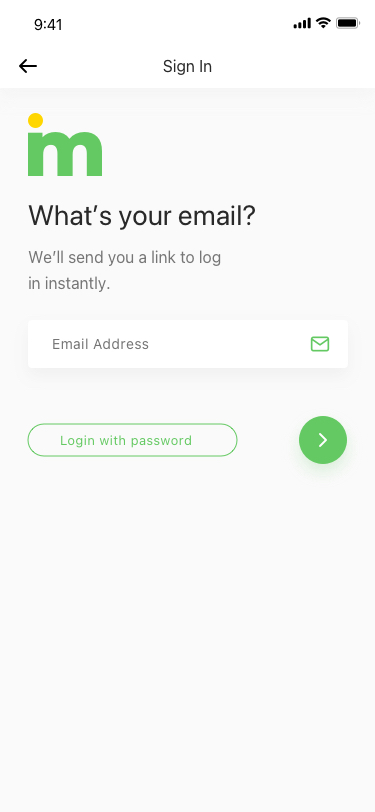
Text in this UI design:
Login with password
Email Address
Sign In
We’ll send you a link to log
in instantly.
What’s your email?